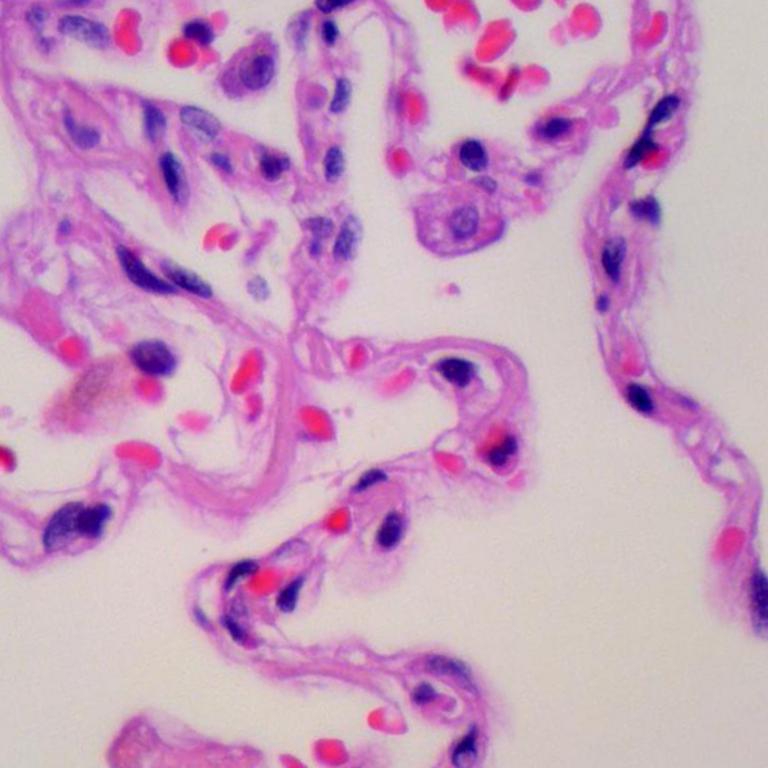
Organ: lung
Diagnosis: benign